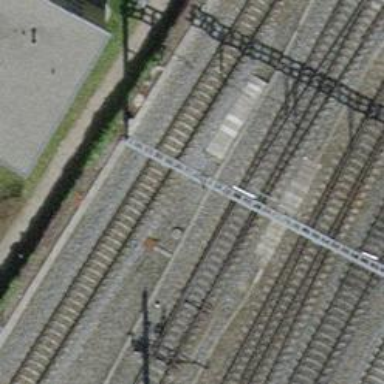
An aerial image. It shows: Single-track railway with electrified contact lines.